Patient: sex F, age 38
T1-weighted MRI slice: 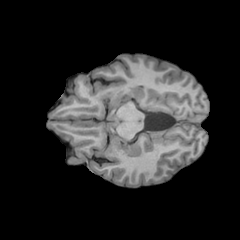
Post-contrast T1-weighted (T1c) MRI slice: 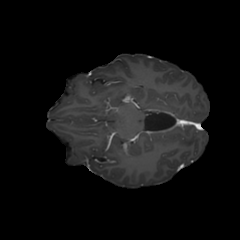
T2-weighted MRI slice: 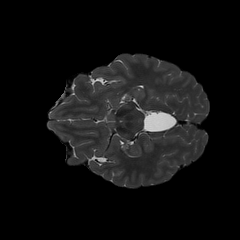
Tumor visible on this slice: no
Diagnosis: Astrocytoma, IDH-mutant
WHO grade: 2